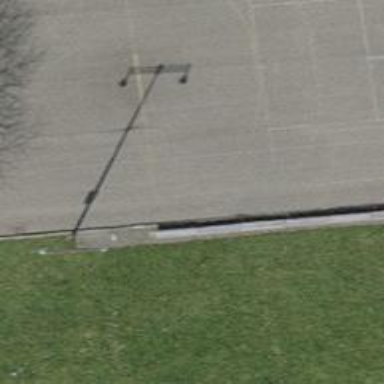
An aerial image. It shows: Brown bench.